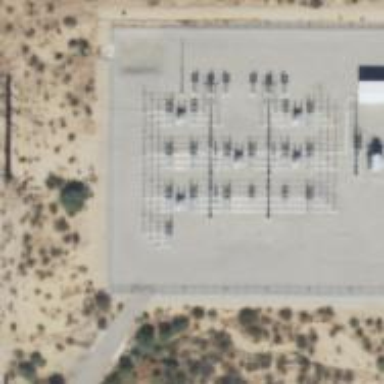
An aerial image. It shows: Switch used for power control.